Field crop: maize
Growth stage: 2
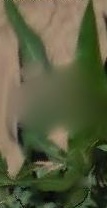
Species: maize